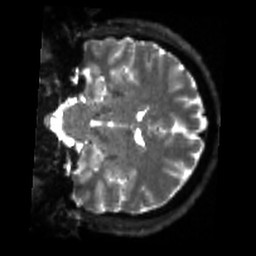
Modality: sbref
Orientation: coronal
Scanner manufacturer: siemens
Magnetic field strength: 3 T
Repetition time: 4 s
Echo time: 0.0594 s